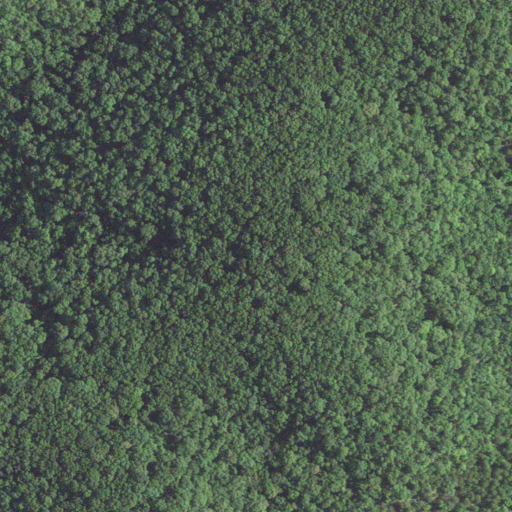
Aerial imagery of ridge(s) in Missouri named Beachler Ridge containing deciduous forest and mixed forest